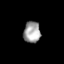
Tissue: skin
Cell type: Epithelial cells
Senescence score: 0.2604
Nuclear area (px): 358
Mean DAPI intensity: 158.637